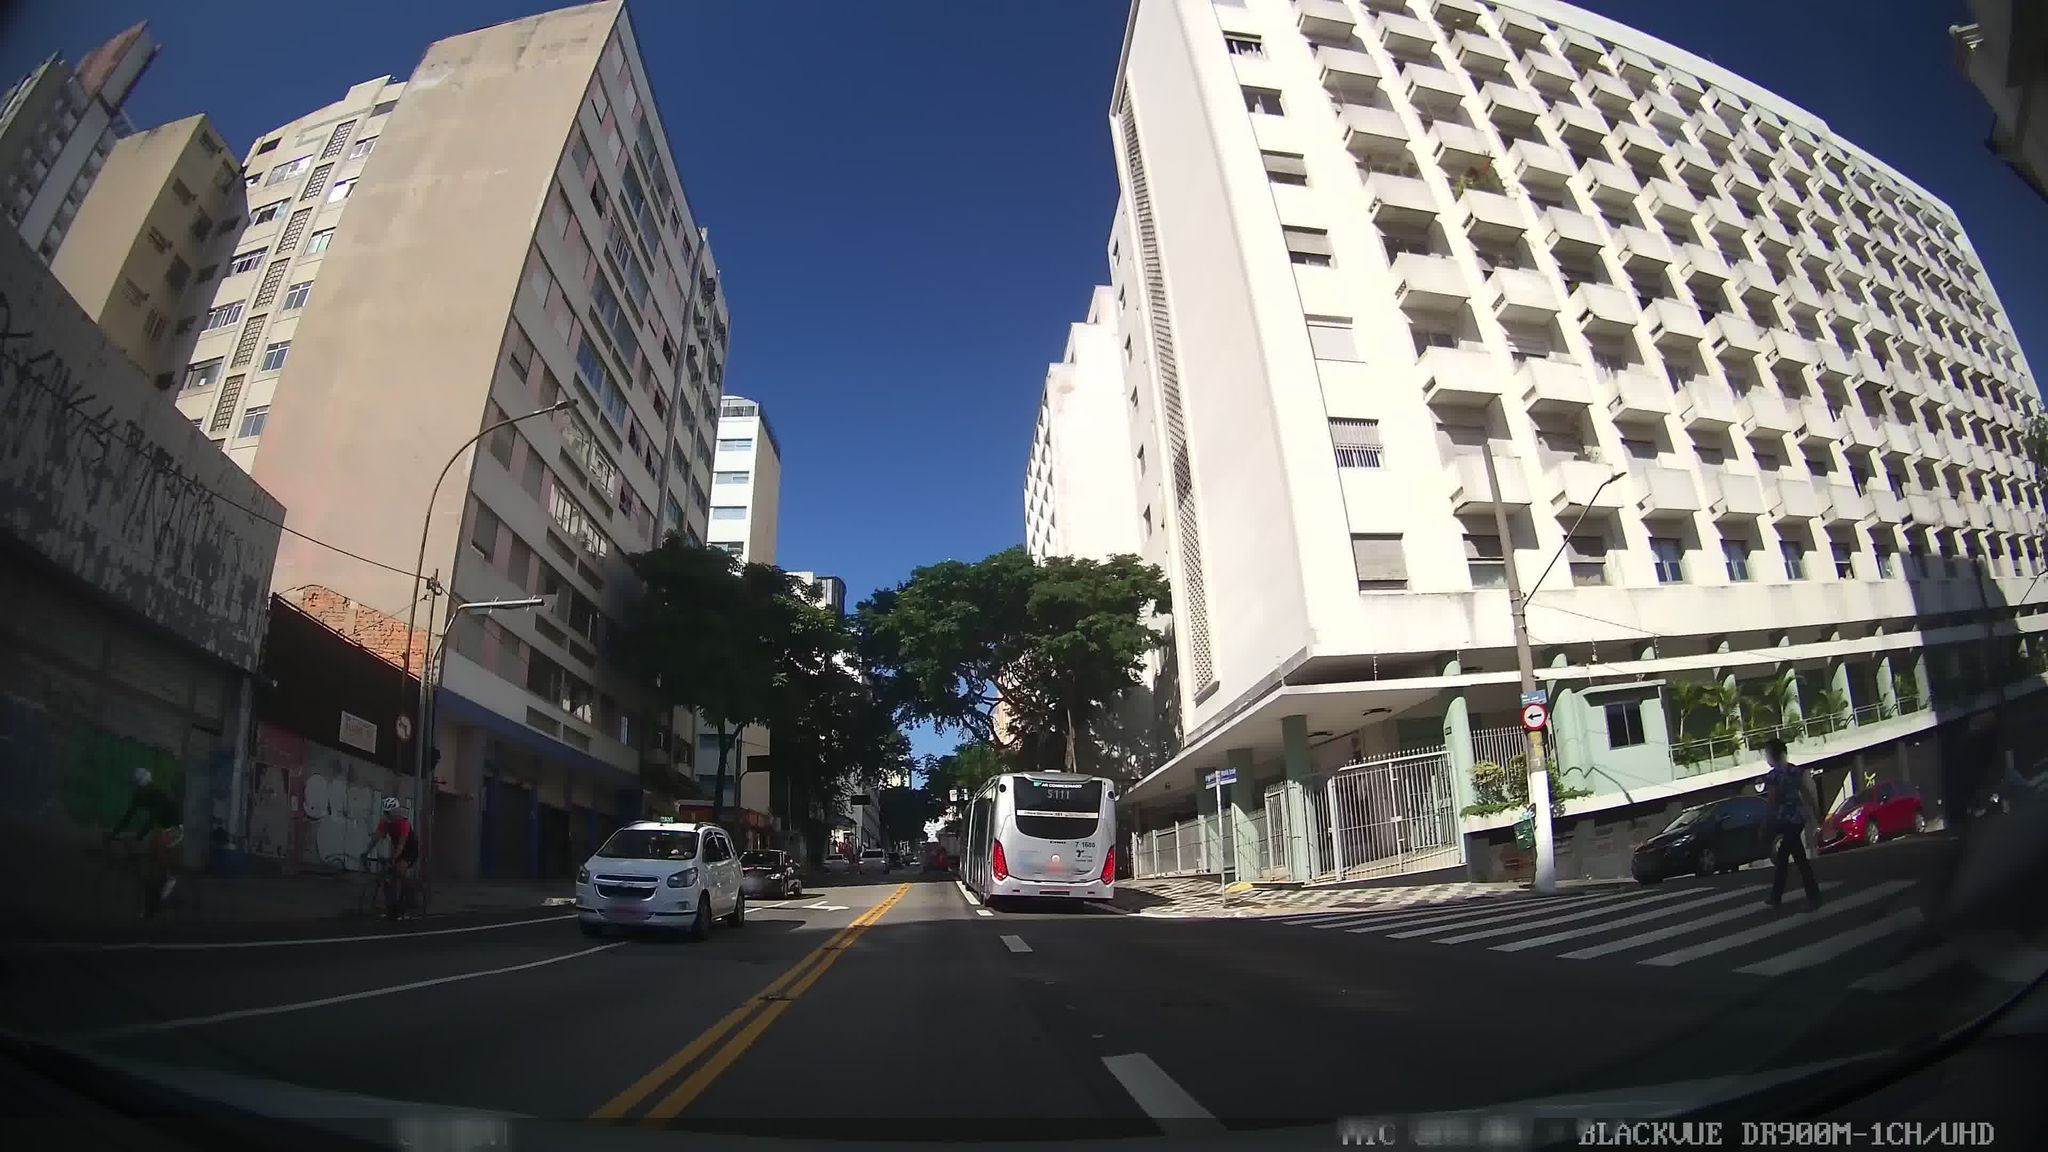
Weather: clear
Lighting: day
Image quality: good
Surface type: driving surface
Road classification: secondary
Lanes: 4
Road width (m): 6.0
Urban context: urban centre
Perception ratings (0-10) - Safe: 1.58, Lively: 7.5, Beautiful: 5.24, Boring: 2.44, Depressing: 2.89, Wealthy: 4.2